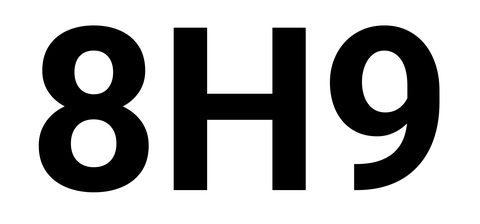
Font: Roboto_Bold